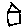
Label: house